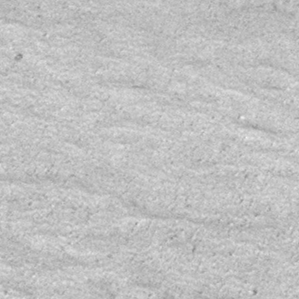
Label: frost